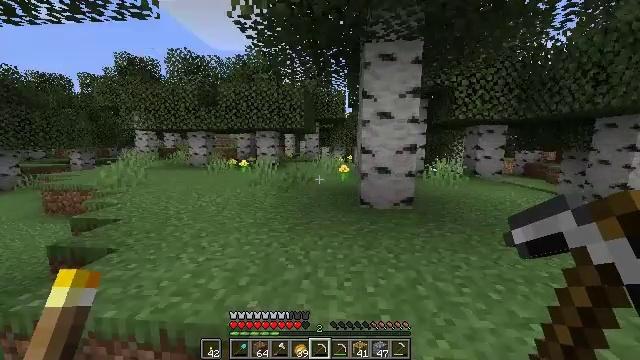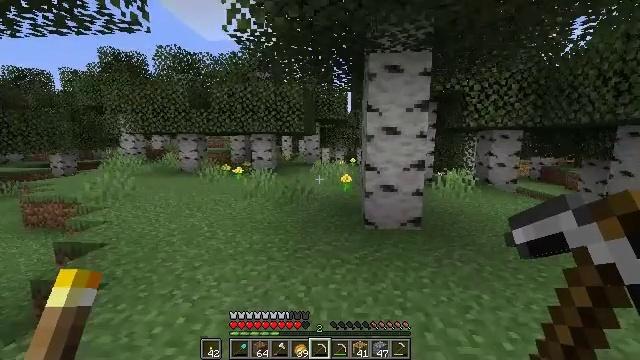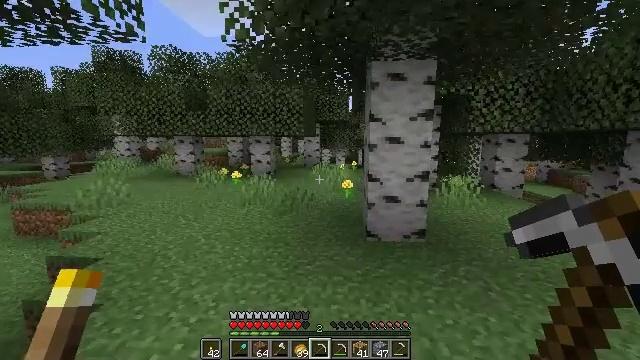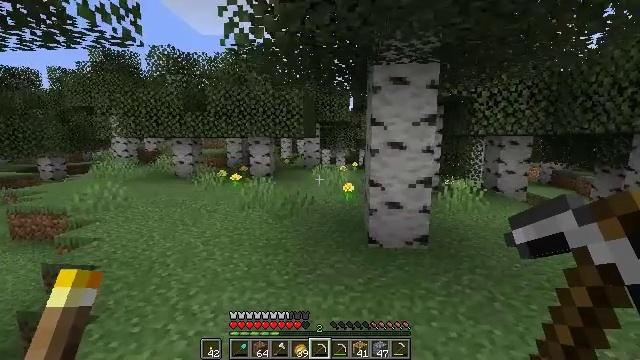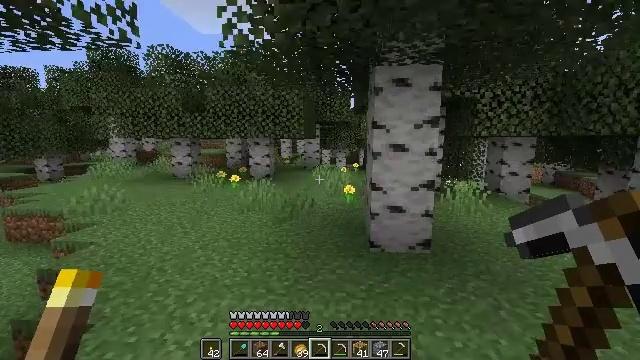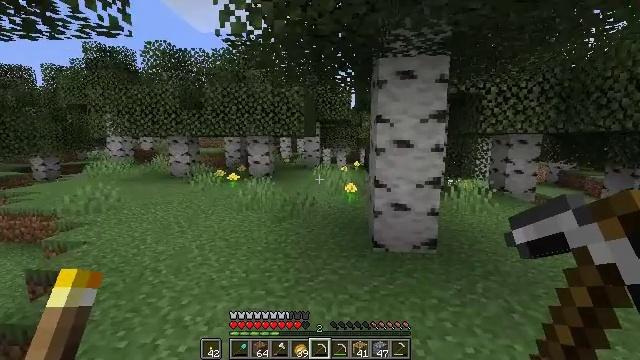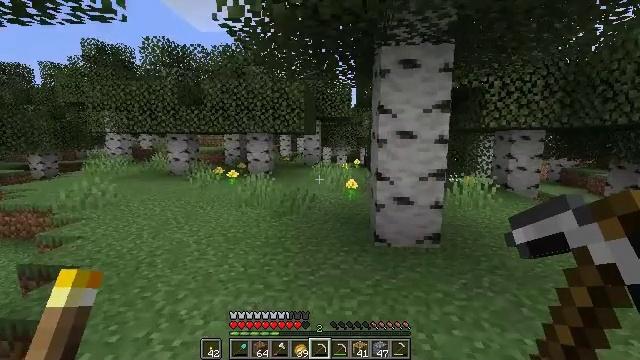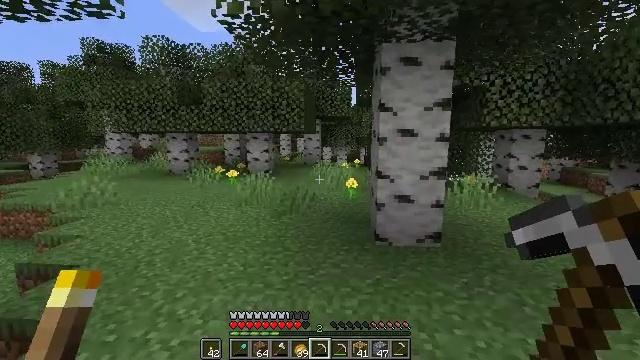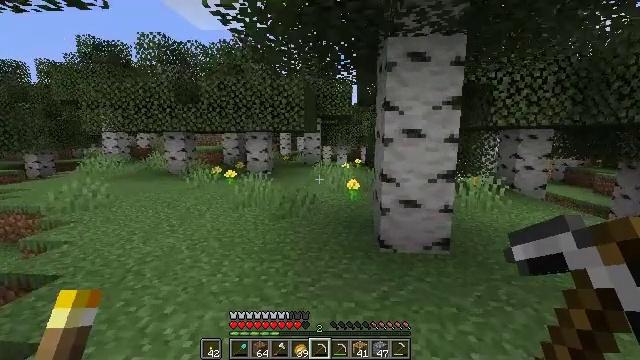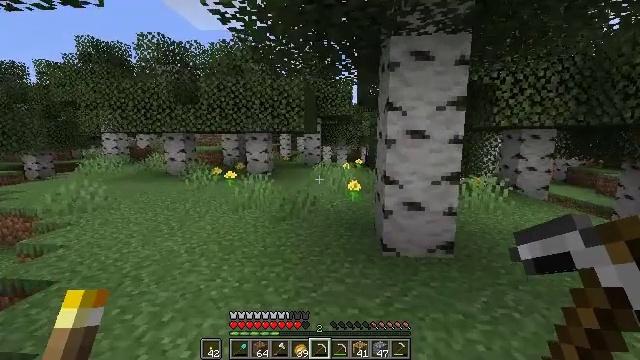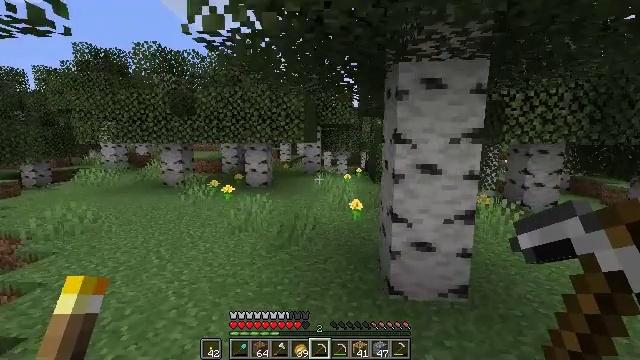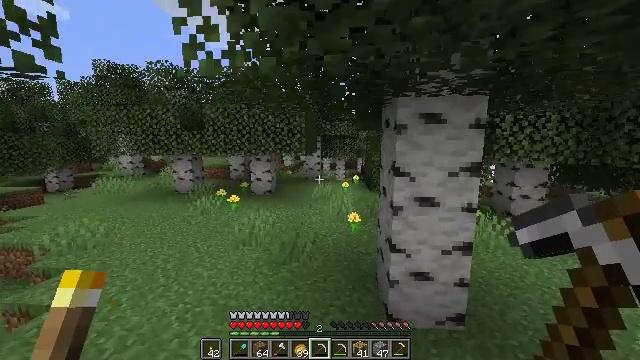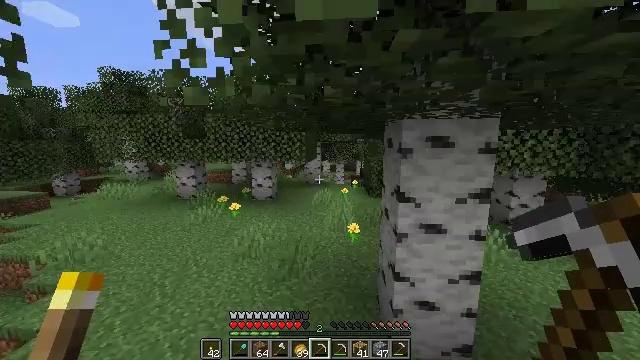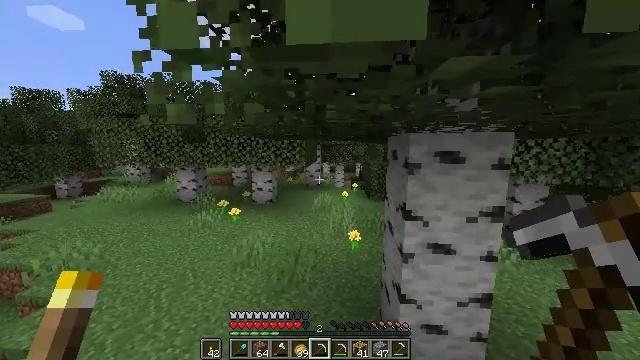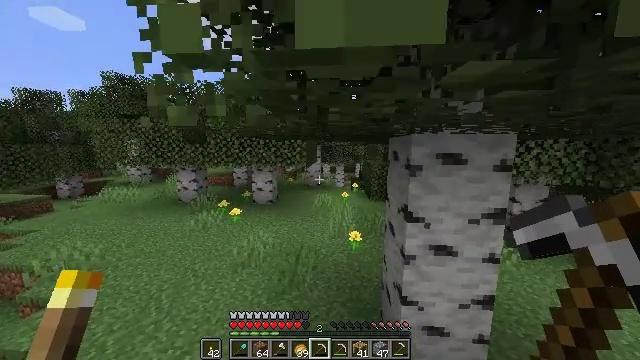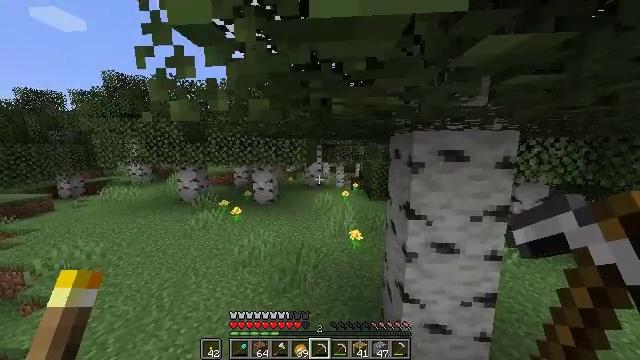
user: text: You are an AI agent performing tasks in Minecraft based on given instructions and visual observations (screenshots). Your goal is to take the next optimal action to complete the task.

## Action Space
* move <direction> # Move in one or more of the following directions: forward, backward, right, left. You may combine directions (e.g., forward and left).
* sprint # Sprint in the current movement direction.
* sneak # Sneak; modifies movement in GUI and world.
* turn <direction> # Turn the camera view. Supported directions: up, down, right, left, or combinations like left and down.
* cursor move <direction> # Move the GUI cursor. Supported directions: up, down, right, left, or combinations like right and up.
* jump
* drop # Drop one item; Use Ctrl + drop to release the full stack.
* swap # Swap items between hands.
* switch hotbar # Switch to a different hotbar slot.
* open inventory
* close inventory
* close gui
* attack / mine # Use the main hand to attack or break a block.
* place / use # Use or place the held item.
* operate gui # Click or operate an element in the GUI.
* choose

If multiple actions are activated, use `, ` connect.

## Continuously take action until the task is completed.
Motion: motion action
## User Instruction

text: Dive and mine the kelp.
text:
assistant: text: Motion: move forward, jump
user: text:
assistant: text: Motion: move forward, jump
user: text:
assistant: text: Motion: move forward, jump
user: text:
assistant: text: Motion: move forward, jump
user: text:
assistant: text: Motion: move forward, jump
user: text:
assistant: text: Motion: move forward, jump
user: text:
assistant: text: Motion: move forward, jump
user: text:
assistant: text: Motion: move forward, jump
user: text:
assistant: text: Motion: move forward, sprint, jump
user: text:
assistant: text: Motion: move forward, sprint, jump
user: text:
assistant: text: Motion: move forward, sprint, jump
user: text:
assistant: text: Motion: move forward, sprint, jump
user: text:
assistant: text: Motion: move forward, jump
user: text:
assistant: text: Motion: move forward, jump
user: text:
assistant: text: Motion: move forward, jump
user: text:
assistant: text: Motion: move forward, jump
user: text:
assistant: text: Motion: move forward, jump
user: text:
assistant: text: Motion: move forward, jump
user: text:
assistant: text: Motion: move forward
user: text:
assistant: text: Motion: move forward, turn right
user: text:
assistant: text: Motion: move forward, turn right
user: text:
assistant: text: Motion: move forward, turn right
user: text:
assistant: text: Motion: move forward, sprint, turn right
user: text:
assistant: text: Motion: move forward, sprint, turn right
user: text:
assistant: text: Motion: move forward, sprint
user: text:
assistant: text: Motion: move forward, sprint
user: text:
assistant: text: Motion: move forward
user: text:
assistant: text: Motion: move forward
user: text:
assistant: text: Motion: move forward
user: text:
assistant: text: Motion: move forward